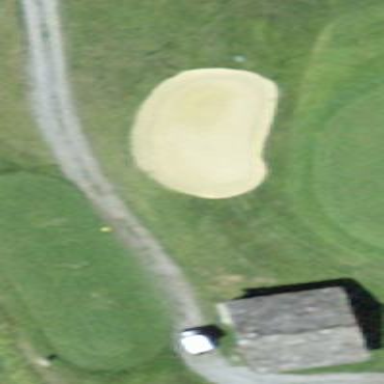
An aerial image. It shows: Sand bunker on golf course.